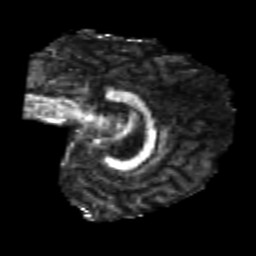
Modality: FA
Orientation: sagittal
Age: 20
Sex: male
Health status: healthy
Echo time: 0.074 s